Question: my client is asking for an auto-rotating news feed type thing on their site. The content will not change, but it will automatically move from item to the next. It will also allow the user to mouse over previous items and hold them in place.
This is best shown by the type of thing you find on Yahoo's homepage:

The four news items will auto-rotate, but when a user puts their mouse over one (as shown), it will stop rotating and just show that one, until they move it away (then it will continue auto-rotating).
I imagine I can do this with a lot of '$('item1').fade' and '$('item2').appear' type malarky using Prototype and Scriptaculous, but I was wondering if there was a better way, or an existing bit of code I could use (it seems like quite a common thing, these days).
Thanks for any tips or assistance!
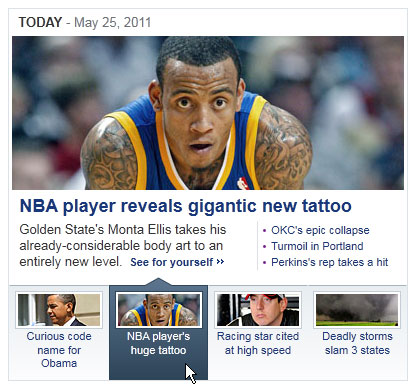
Answer: Took a little googling to find one but this looks exactly like your provided example:
<URL>
Here are some other, simpler carousels that have been out in the wild for a little longer:
<URL>
<URL>
<URL>
Hope this helps and good luck!